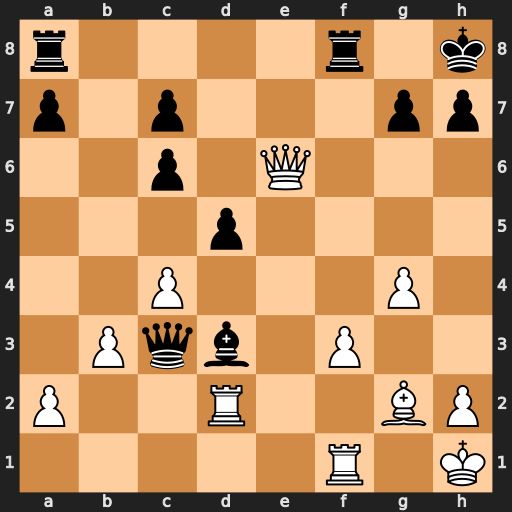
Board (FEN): r4r1k/p1p3pp/2p1Q3/3p4/2P3P1/1Pqb1P2/P2R2BP/5R1K
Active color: w
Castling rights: -
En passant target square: -
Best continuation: Qe3 Qxd2 Qxd2 Bxf1 Bxf1